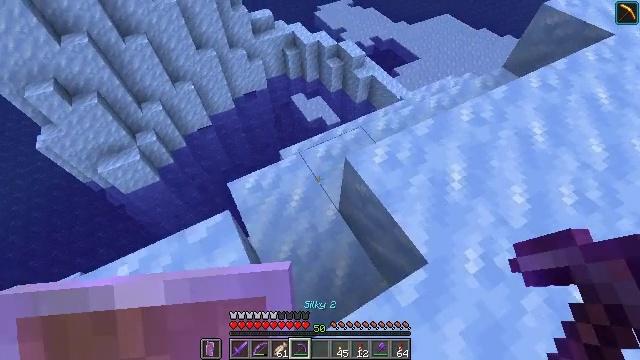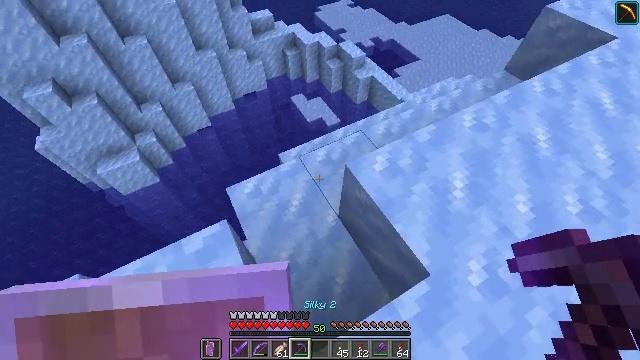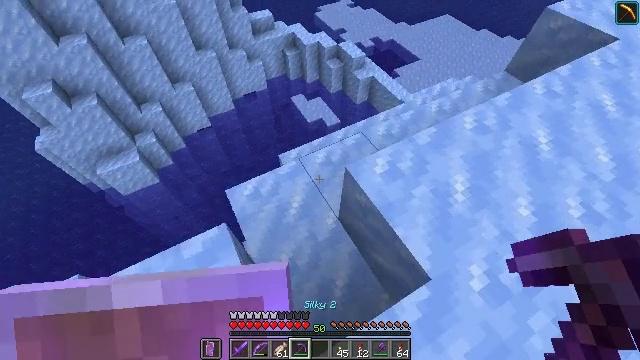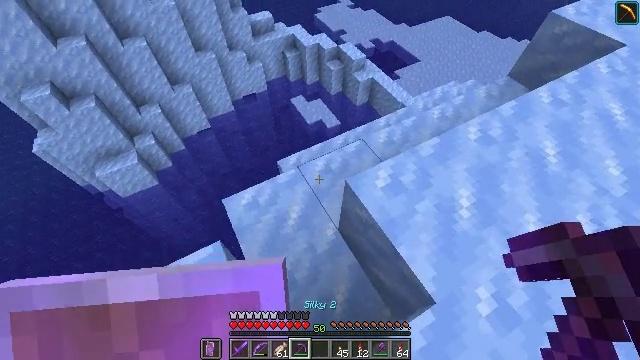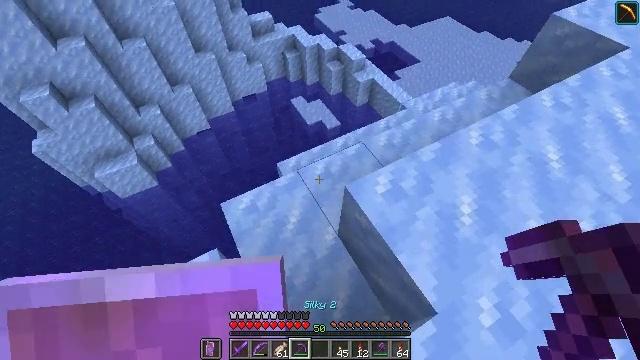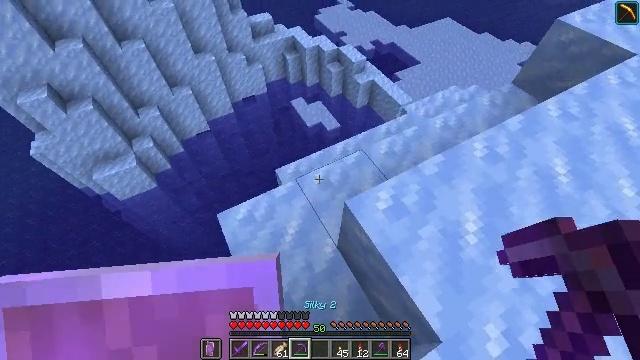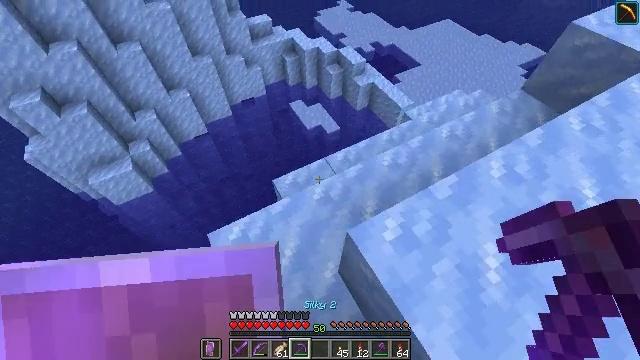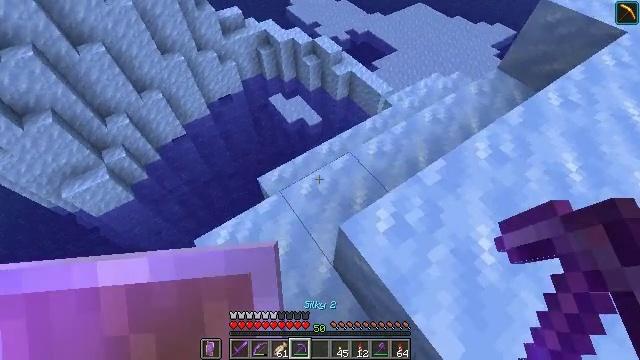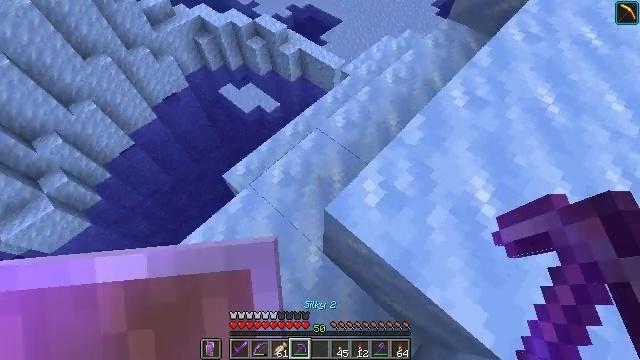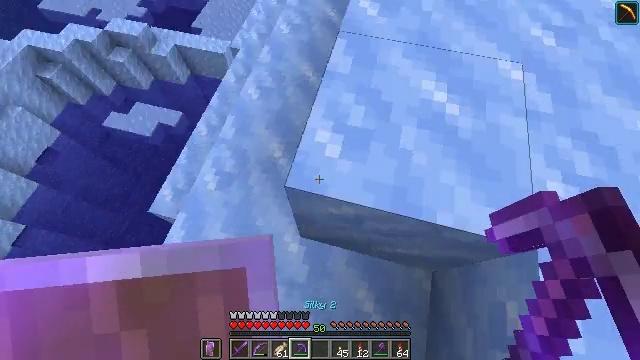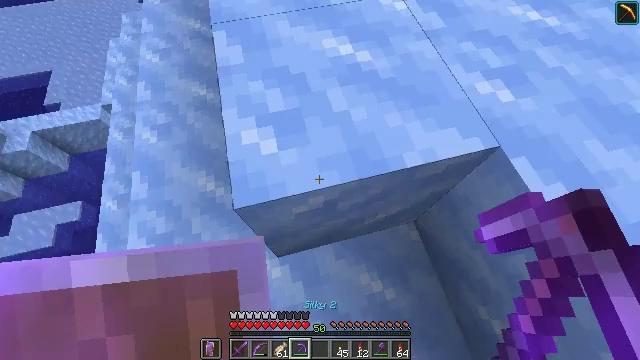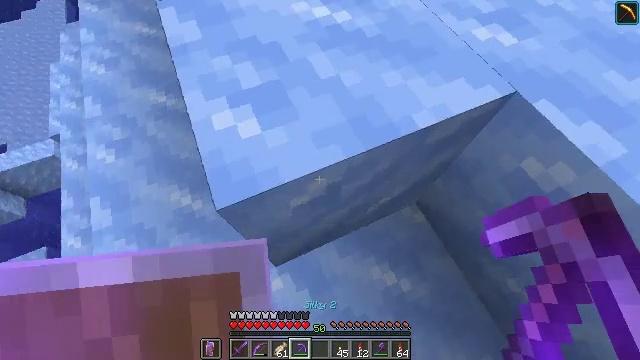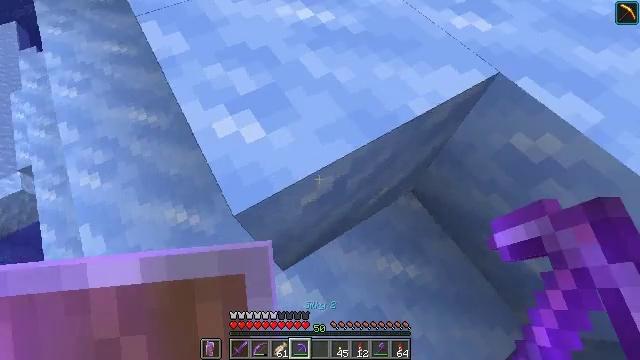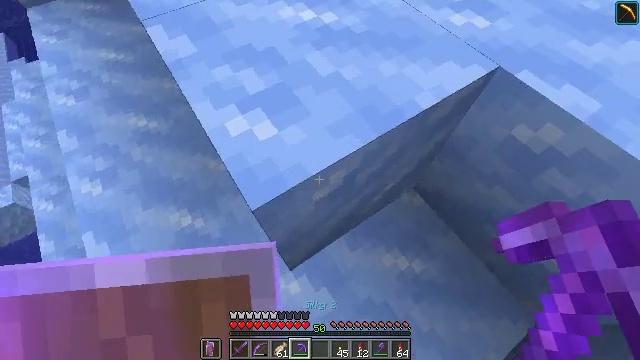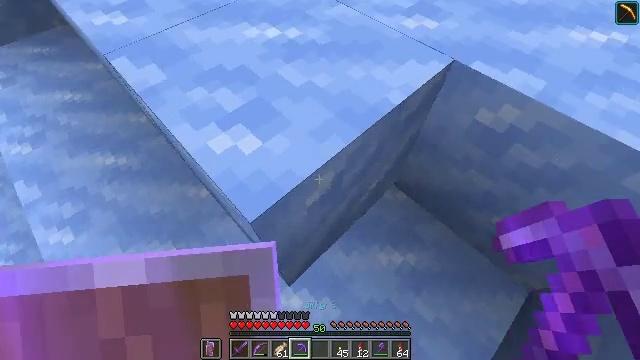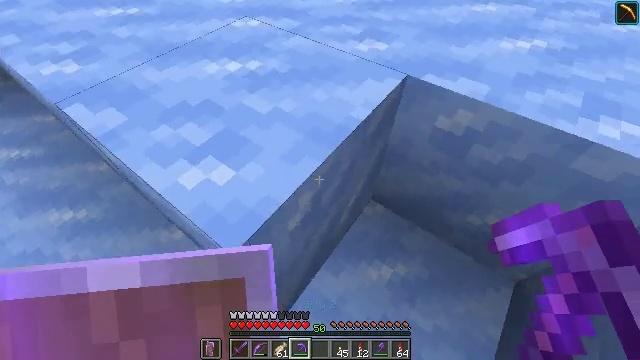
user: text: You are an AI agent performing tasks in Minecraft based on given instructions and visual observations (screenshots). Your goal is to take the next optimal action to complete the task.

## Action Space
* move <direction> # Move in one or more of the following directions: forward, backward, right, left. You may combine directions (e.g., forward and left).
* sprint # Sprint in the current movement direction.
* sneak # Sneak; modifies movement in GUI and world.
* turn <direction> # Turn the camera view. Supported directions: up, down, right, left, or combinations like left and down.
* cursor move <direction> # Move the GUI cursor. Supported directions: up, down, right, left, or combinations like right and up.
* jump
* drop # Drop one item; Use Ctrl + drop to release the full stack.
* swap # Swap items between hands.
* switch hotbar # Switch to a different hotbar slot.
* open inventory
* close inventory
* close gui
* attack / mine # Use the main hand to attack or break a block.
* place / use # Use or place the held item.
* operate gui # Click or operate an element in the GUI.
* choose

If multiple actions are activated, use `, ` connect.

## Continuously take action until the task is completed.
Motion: motion action
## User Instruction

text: Harvest packed ice from cold regions.
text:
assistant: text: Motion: no_op
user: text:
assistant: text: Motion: no_op
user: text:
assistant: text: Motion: no_op
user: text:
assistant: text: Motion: move forward
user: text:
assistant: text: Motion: move forward
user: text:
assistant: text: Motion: move forward
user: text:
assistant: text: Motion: turn right and down
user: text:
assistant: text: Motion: turn right and down
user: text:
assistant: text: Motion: turn right and down
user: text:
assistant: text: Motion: turn right and up
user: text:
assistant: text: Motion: turn right
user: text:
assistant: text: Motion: turn right
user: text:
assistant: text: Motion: turn right
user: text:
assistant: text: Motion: sneak, turn right and up
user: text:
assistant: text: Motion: sneak, turn right and up
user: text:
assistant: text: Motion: sneak, turn right and up
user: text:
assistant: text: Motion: sneak, turn right and up
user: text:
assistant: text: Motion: sneak, turn right and up
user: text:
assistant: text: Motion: sneak, turn up
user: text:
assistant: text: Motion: move forward, sneak, turn left and up
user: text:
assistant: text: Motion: move forward, sneak, turn left and up
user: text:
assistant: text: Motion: move forward, sneak, turn left and up
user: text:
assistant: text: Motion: move forward, sneak, turn left and up
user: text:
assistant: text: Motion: move forward, sneak
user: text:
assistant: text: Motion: sneak
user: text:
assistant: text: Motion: sneak
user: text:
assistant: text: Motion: sneak, turn left and up, attack / mine
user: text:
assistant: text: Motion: sneak, turn left and up, attack / mine
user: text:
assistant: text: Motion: move forward, sneak, turn left and up, attack / mine
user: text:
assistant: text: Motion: move forward, sneak, turn left, attack / mine